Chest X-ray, PA view. Patient: 50 years old, sex F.
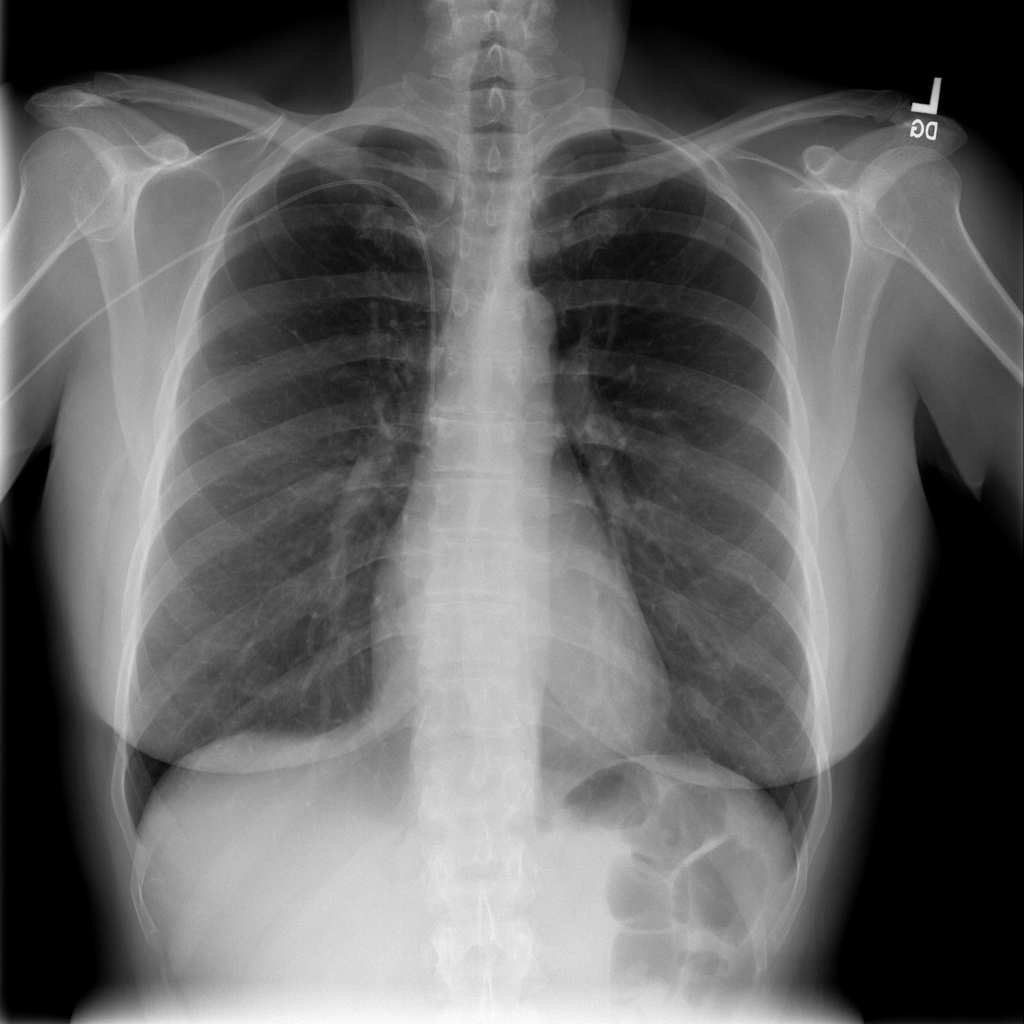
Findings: No Finding